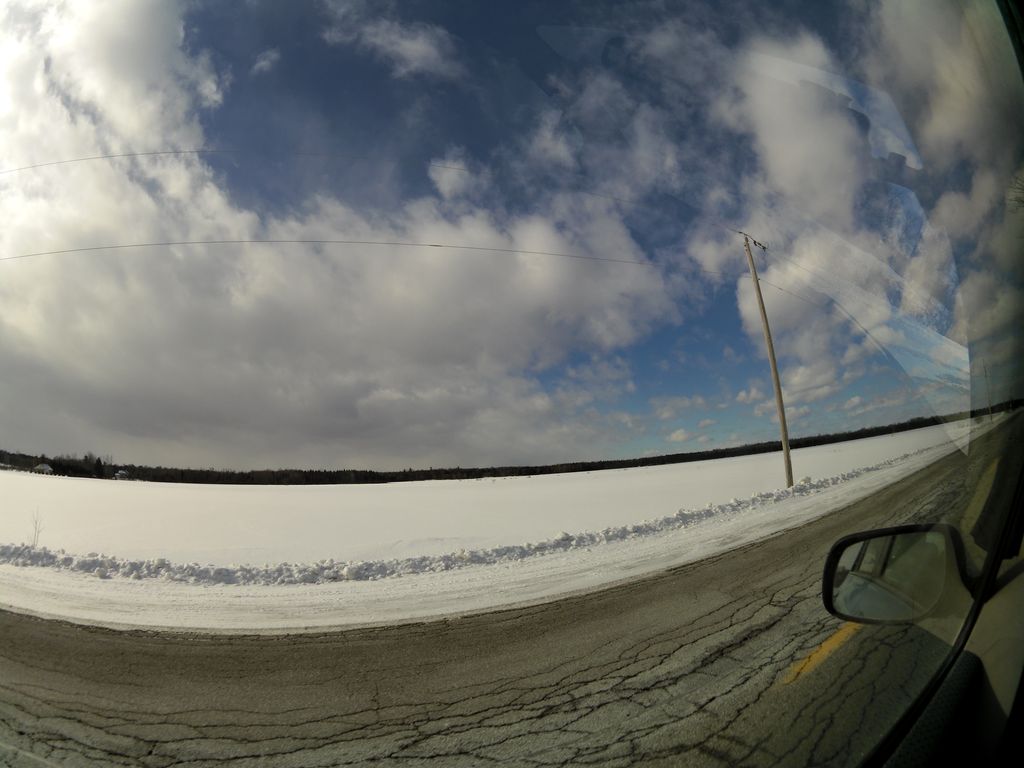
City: ottawa-gatineau